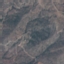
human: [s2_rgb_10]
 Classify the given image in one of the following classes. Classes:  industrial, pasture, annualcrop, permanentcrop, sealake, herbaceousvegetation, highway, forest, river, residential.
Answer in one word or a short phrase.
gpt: HerbaceousVegetation